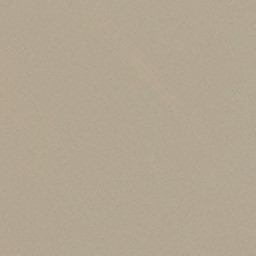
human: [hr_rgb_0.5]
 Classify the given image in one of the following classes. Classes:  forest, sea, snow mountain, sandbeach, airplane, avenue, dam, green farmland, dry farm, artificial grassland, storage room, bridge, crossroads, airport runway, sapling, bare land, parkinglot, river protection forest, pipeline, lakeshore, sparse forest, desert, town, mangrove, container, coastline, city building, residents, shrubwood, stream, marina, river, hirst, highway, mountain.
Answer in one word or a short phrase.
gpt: desert